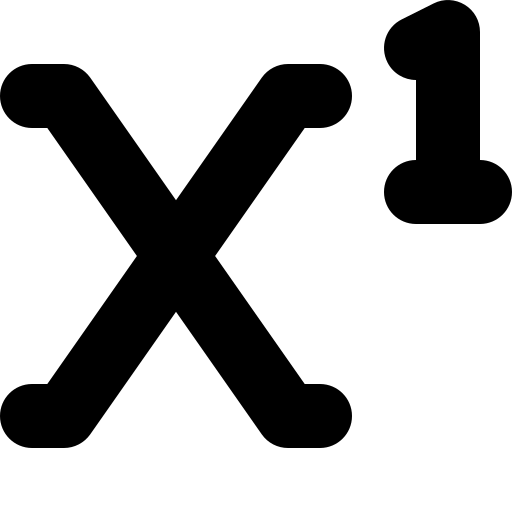
Tags: icon, FontAwesome, fa-icon, solid, superscript